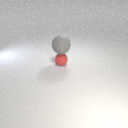
large gray rubber sphere above small red rubber sphere